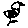
Label: bird